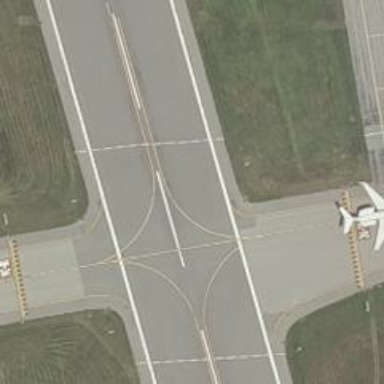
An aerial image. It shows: Image of taxiway at airport.